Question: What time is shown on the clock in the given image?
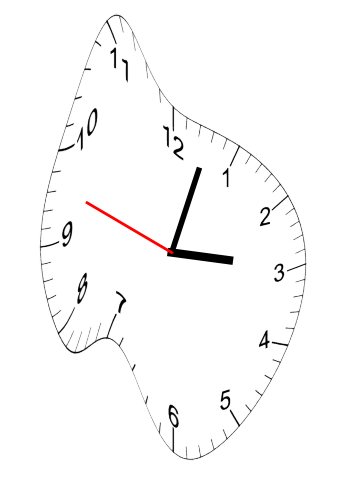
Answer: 03:02:48